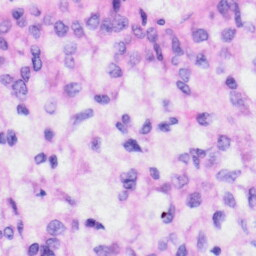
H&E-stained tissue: Liver